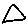
Label: triangle